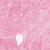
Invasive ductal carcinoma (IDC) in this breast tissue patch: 0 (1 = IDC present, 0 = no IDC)